Question: I want to realize following <URL> with flexbox:

You can see both orientations in the picture. Left side for the portrait view and on the right side for the landscape view.
The premise is that I want to keep my html as short as possible (if it is possible).
Is there a way to do this with flex?
In the portrait view everything just works fine because it's just one column.
Now I'm stuck at the landscape orientation.
The navigation should be on the right side of the screen and the other content on the left.
'''
header, footer, main, nav {
margin: 5px;
padding: 5px;
border-radius: 5px;
min-height: 120px;
border: 1px solid #eebb55;
background: #ffeebb;
}
section {
display: flex;
flex-direction: column;
}
@media only screen and (orientation: landscape) {
/* no clue */
}
'''
'''
<section>
<header>header</header>
<main>content</main>
<nav>navigation</nav>
<footer>footer</footer>
</section>
'''
Thank you very much for your time!
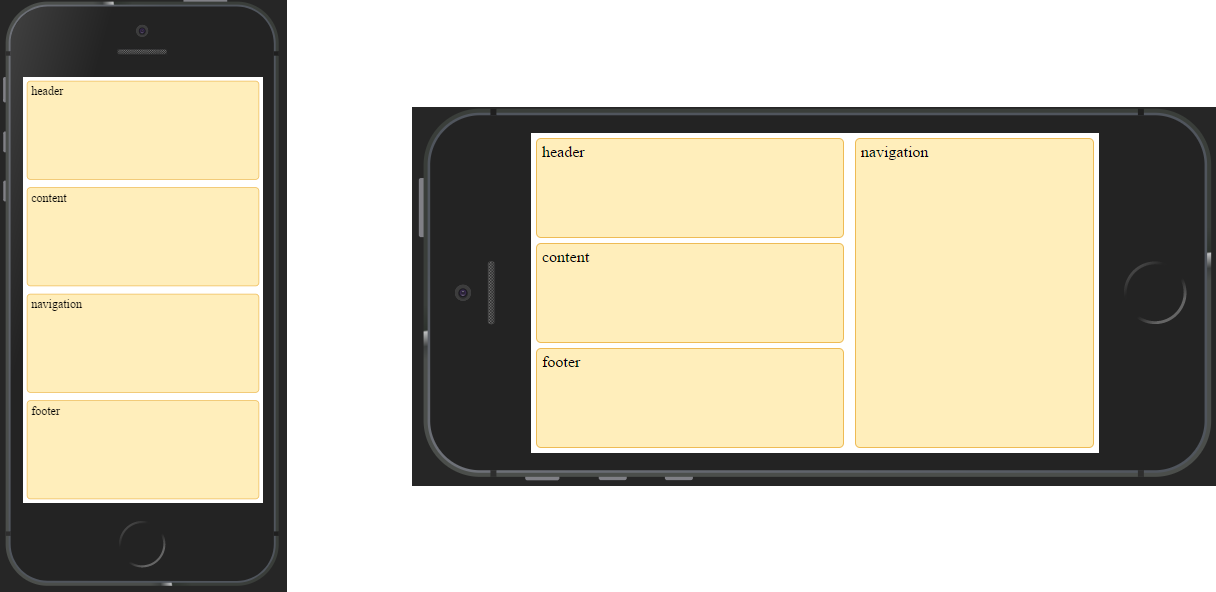
Answer: For this layout to work with flexbox there must be a fixed height on the container. Otherwise, flex items don't know where to wrap and the nav element won't shift to the right column.
In this case, the layout appears to cover the viewport, so you should be all set.
Just use 'height: 100vh' and the 'order' property. No changes to the HTML.
'''
section {
display: flex;
flex-direction: column;
height: 100vh;
}
header, footer, main, nav {
flex: 1;
margin: 5px;
padding: 5px;
border-radius: 5px;
border: 1px solid #eebb55;
background: #ffeebb;
}
@media only screen and (orientation: landscape) {
section {
flex-wrap: wrap;
}
nav {
flex-basis: 100%;
order: 1
}
}
body { margin: 0; }
'''
'''
<section>
<header>header</header>
<main>content</main>
<nav>navigation</nav>
<footer>footer</footer>
</section>
'''
<URL>
For other options see: <URL>